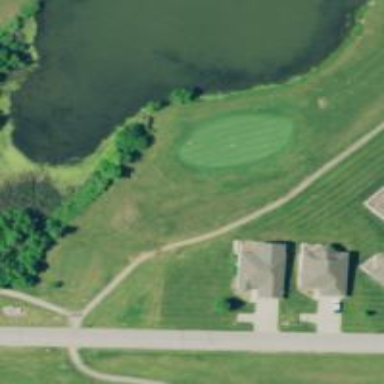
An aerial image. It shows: View of golf hole.